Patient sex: F
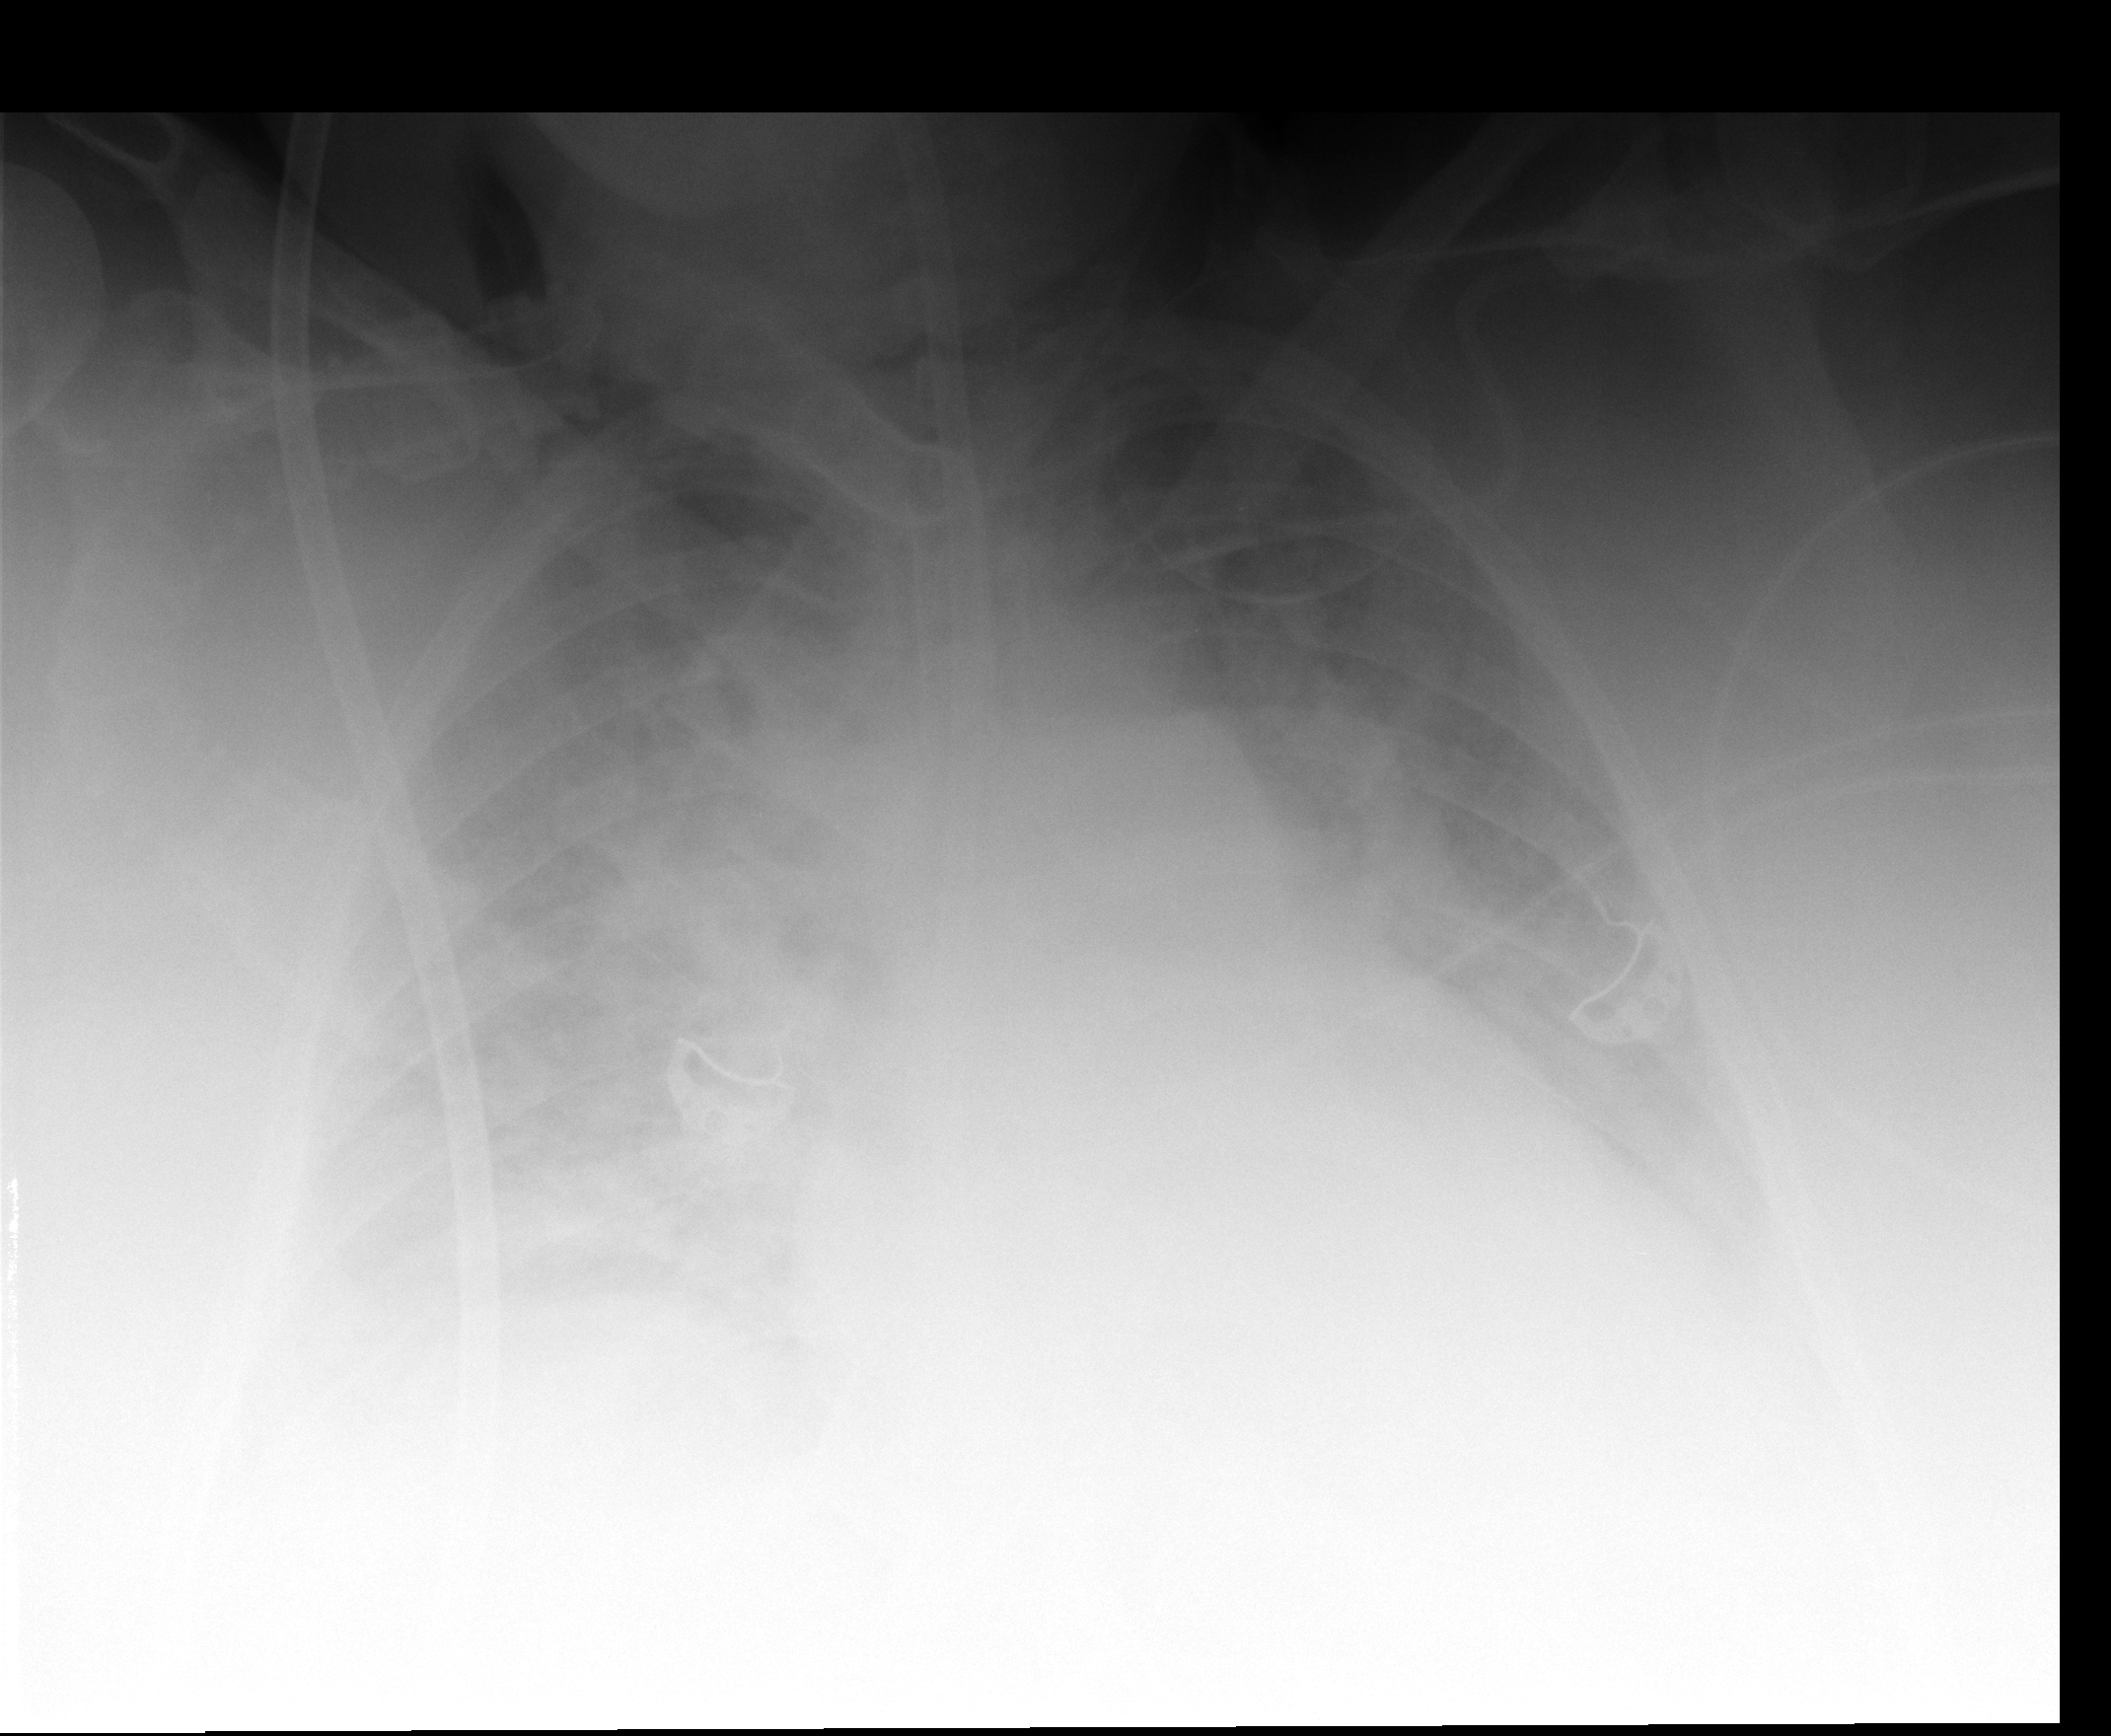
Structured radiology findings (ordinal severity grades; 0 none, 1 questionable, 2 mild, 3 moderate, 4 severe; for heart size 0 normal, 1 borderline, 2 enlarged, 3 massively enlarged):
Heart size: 2
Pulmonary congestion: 3
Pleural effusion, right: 2
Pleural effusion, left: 2
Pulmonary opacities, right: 3
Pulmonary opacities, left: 2
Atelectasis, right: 3
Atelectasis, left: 2